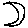
Label: moon